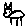
Label: cat